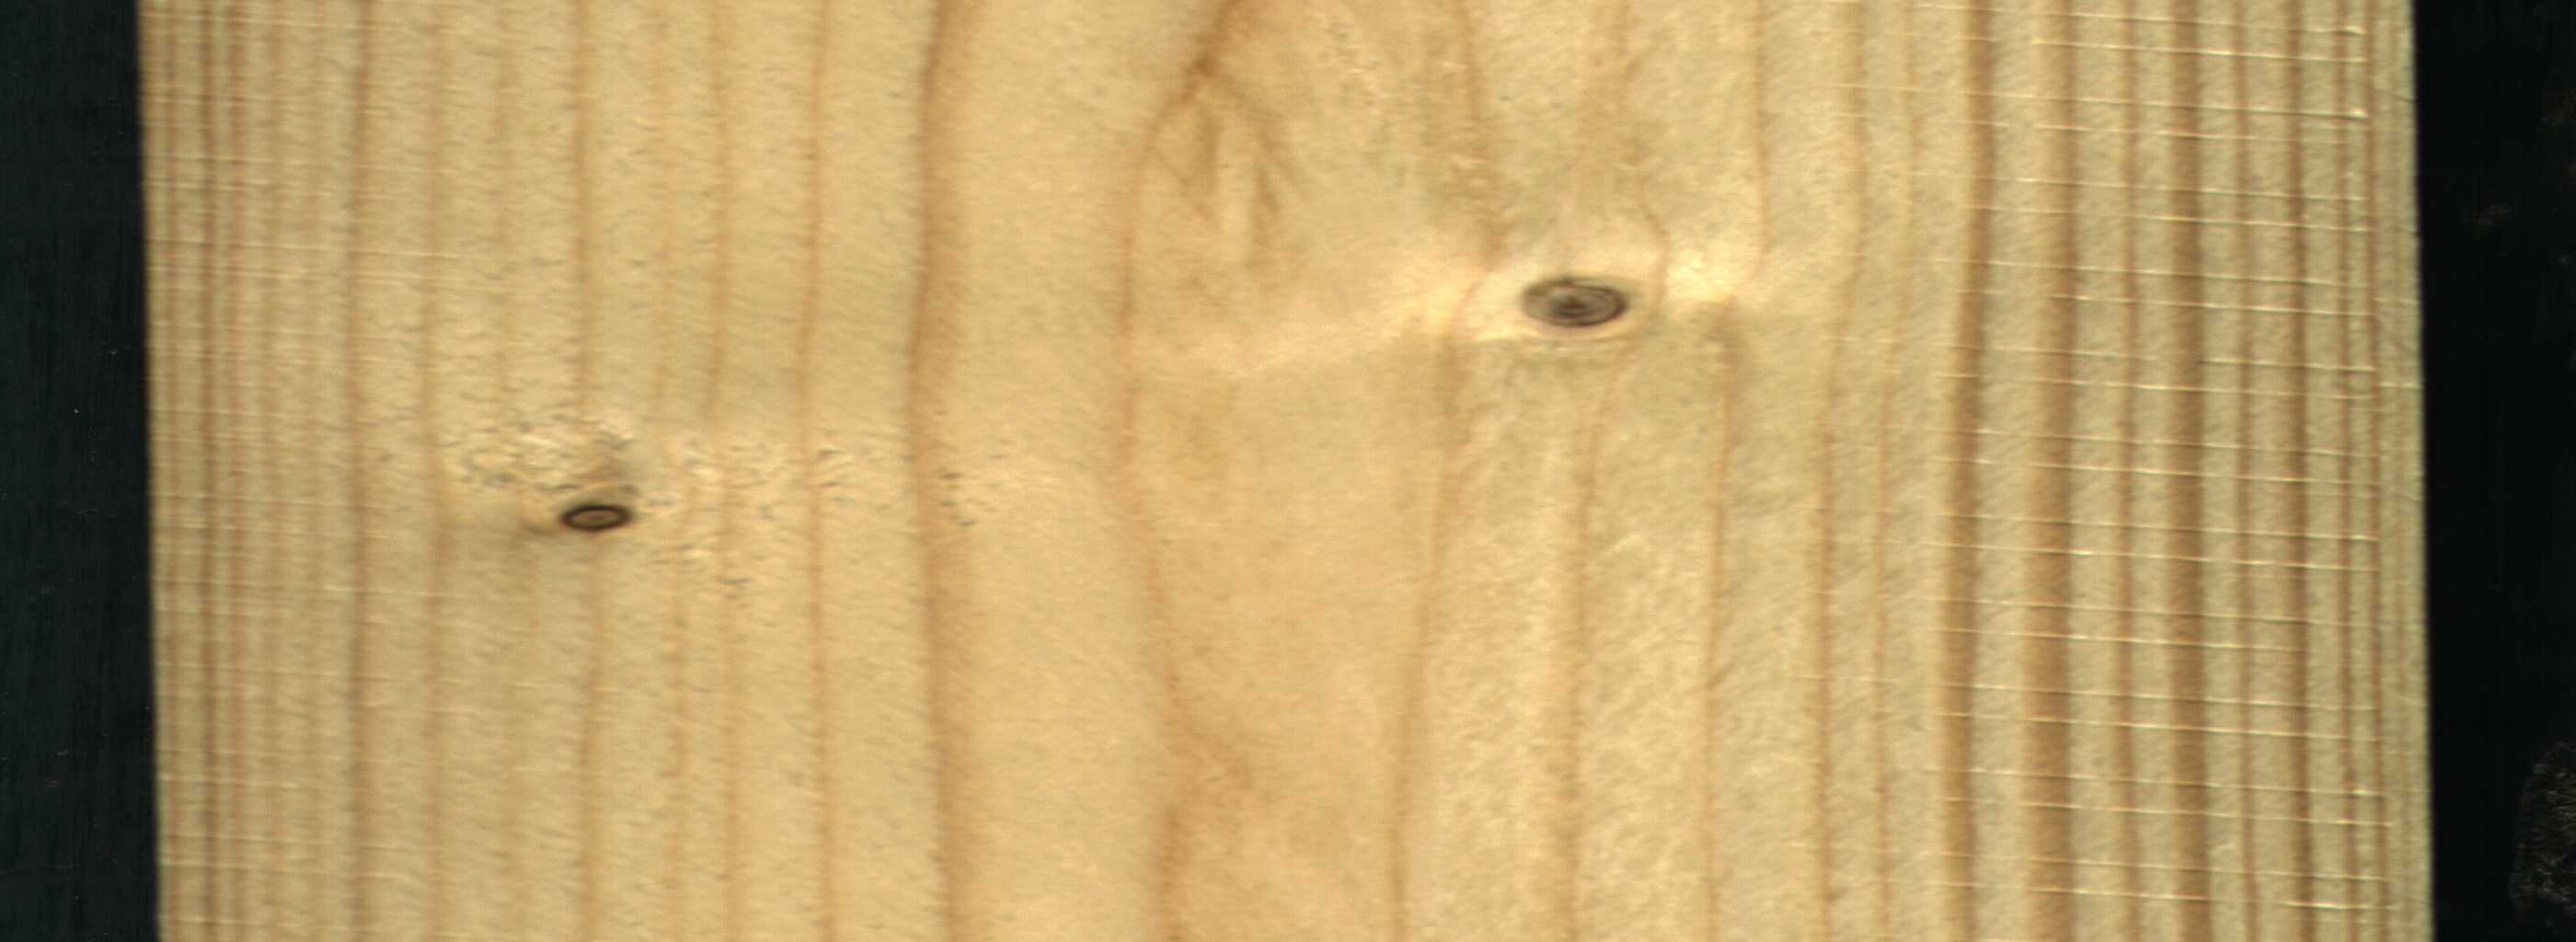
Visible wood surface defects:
Live_Knot
Live_Knot